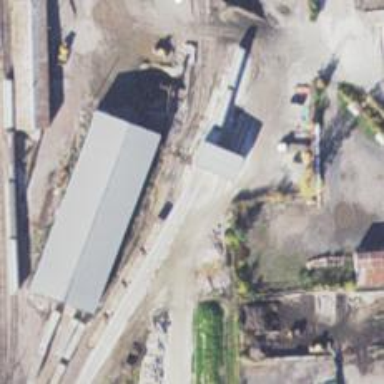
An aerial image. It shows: Railway yard in service.